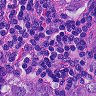
Metastatic tissue present: no